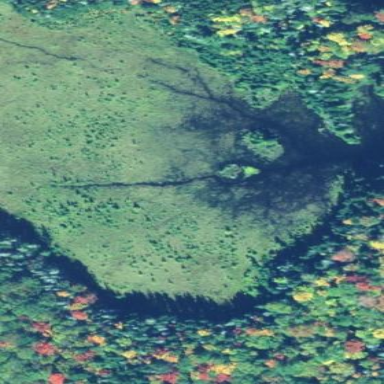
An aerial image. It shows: Marsh wetland.